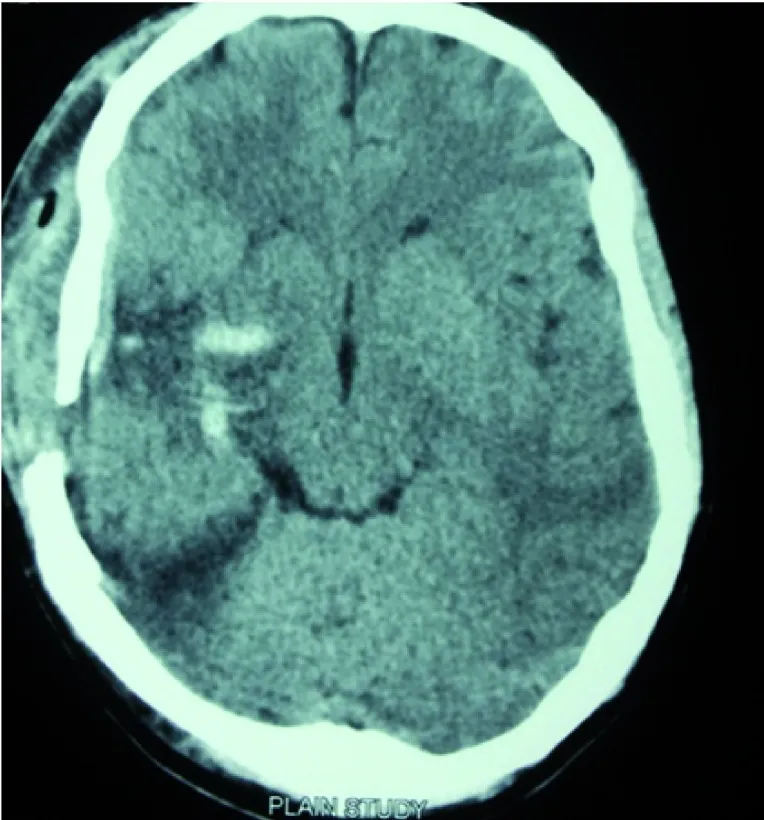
Post-operative scan with no haemorrhage or the evidence of vasospasm.
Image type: radiology (ct)